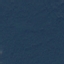
Land use / land cover class: Forest